Question: I'm storing some random numbers into an 2d array, but some numbers appear to be on the side/border. I am not sure what's wrong with it. What I want is to have all the random numbers inside the border of the 2d array.
'''
#include <stdio.h>
#include <stdlib.h>
#define ROW 9
#define COL 9
void gameboard(char box[ROW][COL])
{
int x,y;
for(x = 0; x < ROW; x++)
{
for(y = 0; y <COL; y++)
{
box[x][y] =' ';
}
}
for(x = 0; x < ROW; x++)
{
box[0][x]='#';
box[x][8]='#';
box[x][0]='#';
box[8][x]='#';
}
}
void rnum(char box[ROW][COL])
{
int x,r1,r2,r3,r4;
char r='1';
srand( (unsigned) time(NULL));
for(x=0;x<9;x++)
{
r1 = rand()%9;
r2 = rand()%9;
r3 = rand()%9;
r4 = rand()%9;
box[r1][r2]= r + x;
box[r3][r4]= r + x;
}
}
int main(void)
{
char box[ROW][COL];
char name[20];
int x,y,choice;
gameboard(box);
rnum(box);
for(x = 0; x < ROW; x++)
{
for(y = 0; y < COL; y++)
{
printf(" %c ",box[x][y]);
}
printf("
");
}
rnum(box);
return 0;
}
'''
Here's the output:

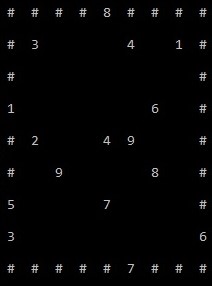
Answer: If you need to keep the random numbers range between 1-9, you may use below function. But I don't know how many random numbers you are required to fill the block with, so that I leave it to you.
'''
void rnum(char box[ROW][COL]) {
int x,r1,r2,r3,r4;
char r='1';
srand( (unsigned) time(NULL));
int iter = 9;
x = 0;
while (iter != 0) {
r1 = rand()%9;
r2 = rand()%9;
r3 = rand()%9;
r4 = rand()%9;
if (r1 == 0 || r2 == 0 || r1 == 8 || r2 == 8 ||
r3 == 0 || r4 == 0 || r3 == 8 || r4 == 8)
continue;
else {
box[r1][r2]= r + x;
box[r3][r4]= r + x;
iter--;
}
x++;
}
}
'''